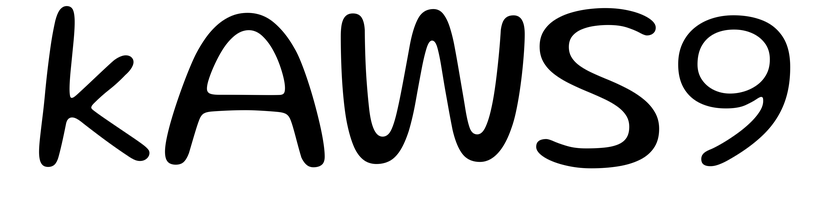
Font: Gluten_Light